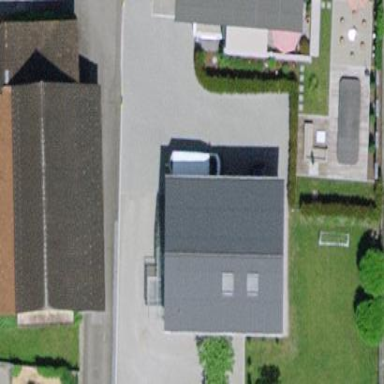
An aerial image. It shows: Group of garages.